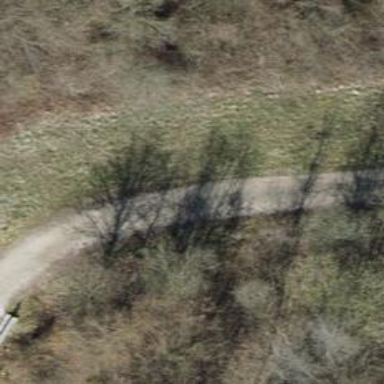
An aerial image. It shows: Pebblestone track with grade2 tracktype.